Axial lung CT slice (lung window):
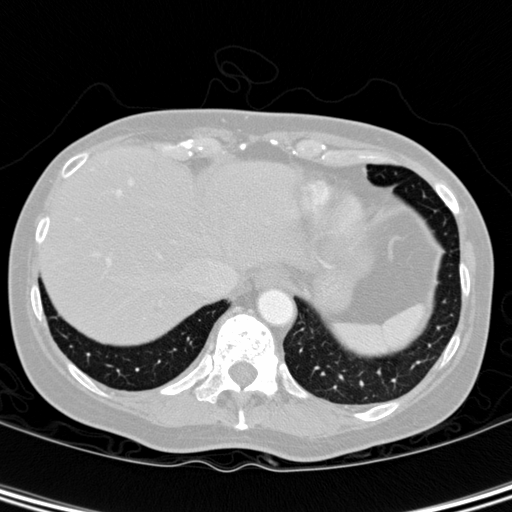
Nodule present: no